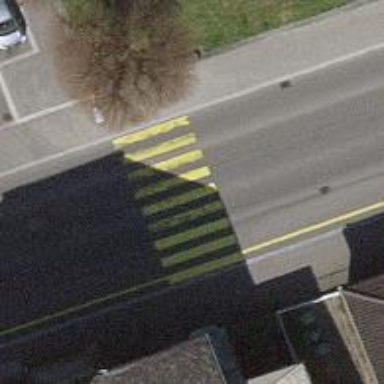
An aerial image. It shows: Zebra crossing on footway.